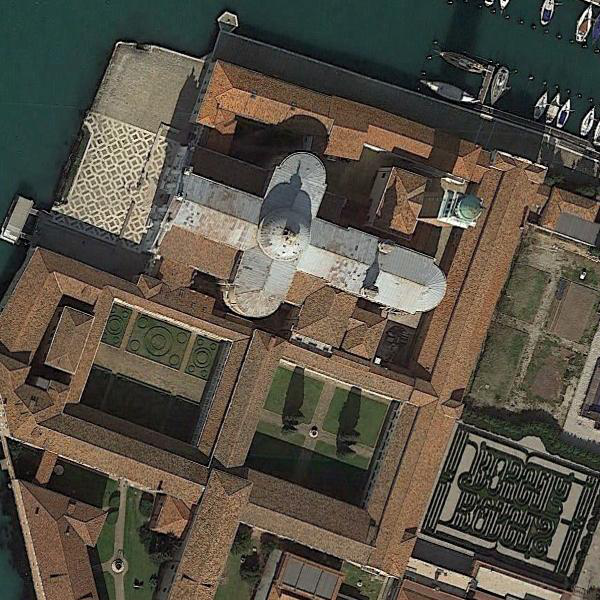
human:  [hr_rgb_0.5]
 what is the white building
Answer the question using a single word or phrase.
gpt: church